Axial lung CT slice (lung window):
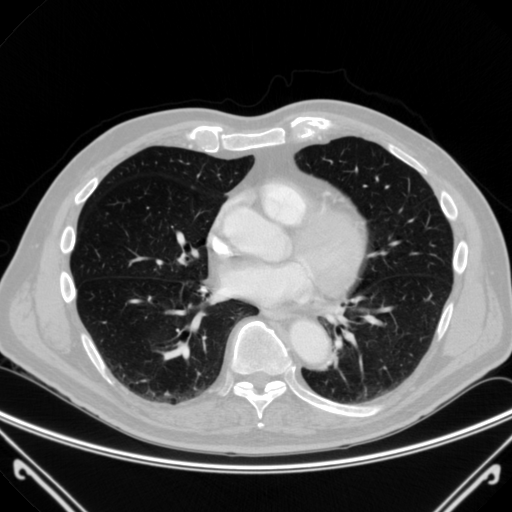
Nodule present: no